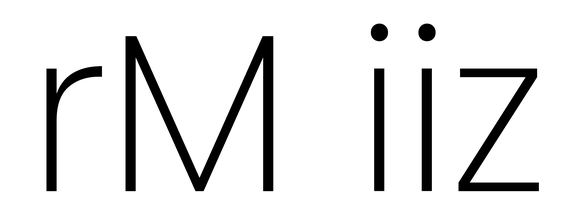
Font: Poppins-ExtraLight